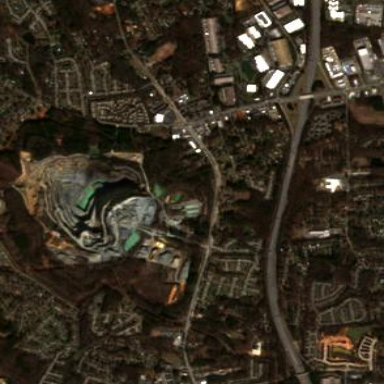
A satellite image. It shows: Quarry area.